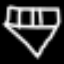
Label: diamond